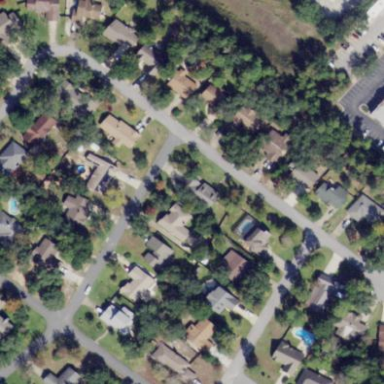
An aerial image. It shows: Residential area consisting of single-family homes.